Field crop: maize
Growth stage: 2
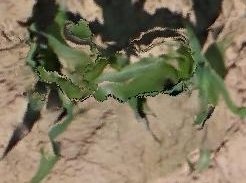
Species: maize